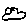
Label: cloud